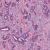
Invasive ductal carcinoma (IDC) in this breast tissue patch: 1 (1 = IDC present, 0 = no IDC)